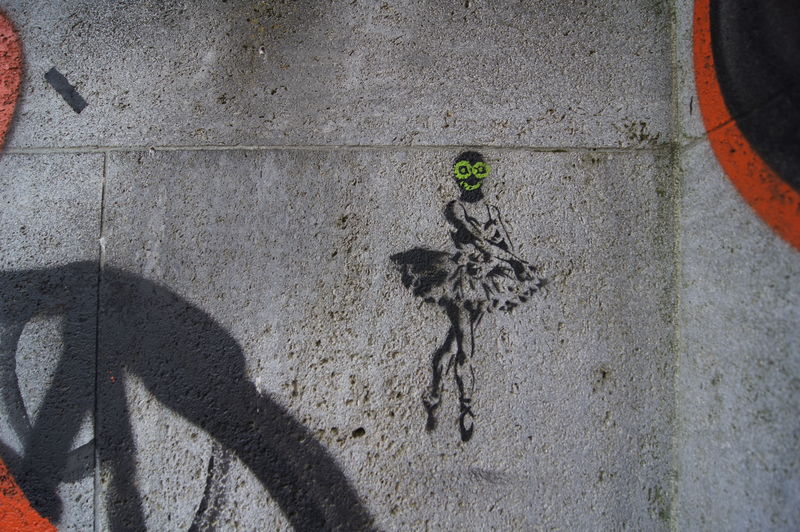
Titel: Dance
Standort: München
Schlagwörter: schatten, grün, grau, schwarz, rot, wand, augen, stein, ballerina, ballet, ballett, tutu, modern, mauer, farbe, spitzentanz, maske, hauswand, beton, brille, tänzer, neon, graffiti, sprayer, ballarina, streetart, graffitti, grafitie